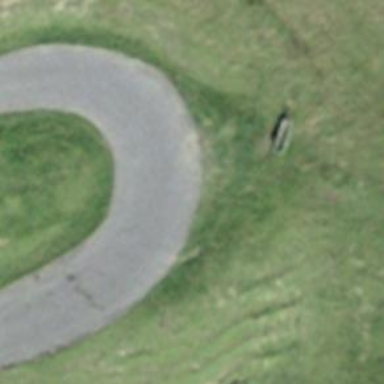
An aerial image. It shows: Track with grade1 tracktype.